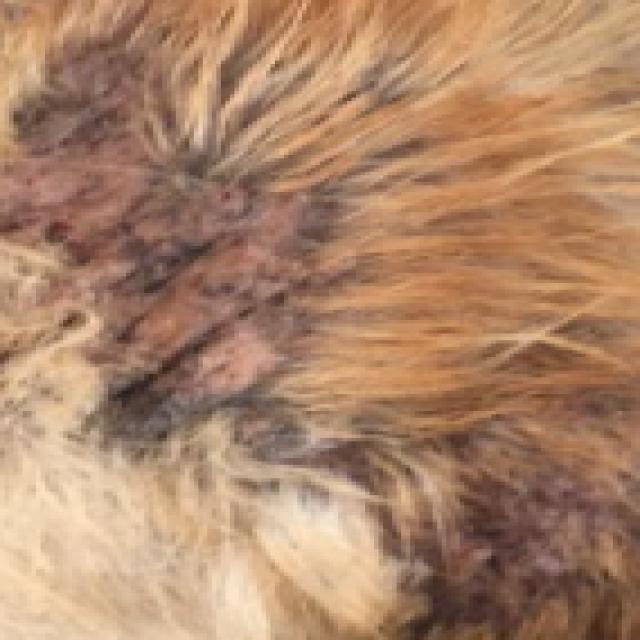
Canine demodicosis (Demodex mange) — caused by Demodex canis mites. Presents with alopecia, follicular papules, pustules, and comedones. Often localized on face and forelimbs.